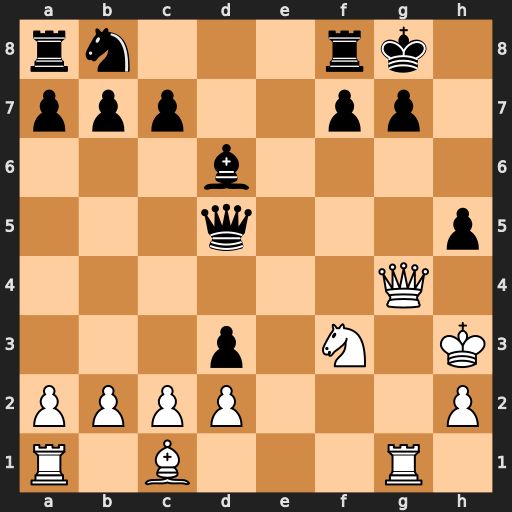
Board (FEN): rn3rk1/ppp2pp1/3b4/3q3p/6Q1/3p1N1K/PPPP3P/R1B3R1
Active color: w
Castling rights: -
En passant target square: -
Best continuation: Qxg7#